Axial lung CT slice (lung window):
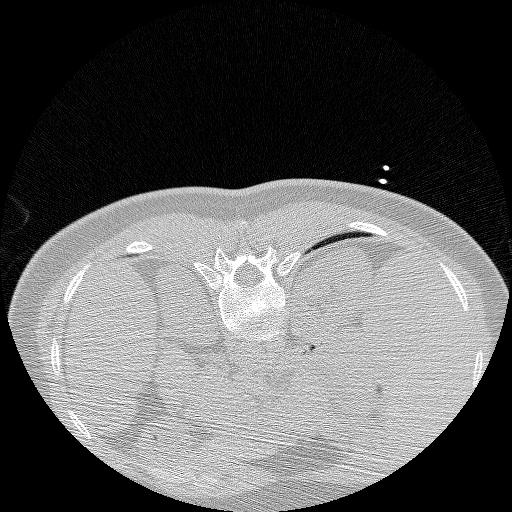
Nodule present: no